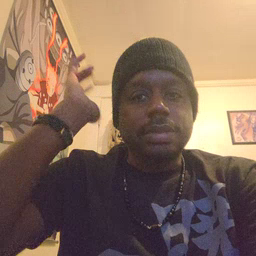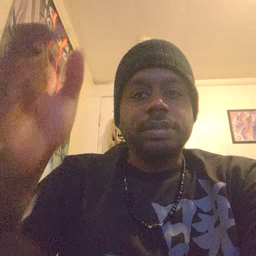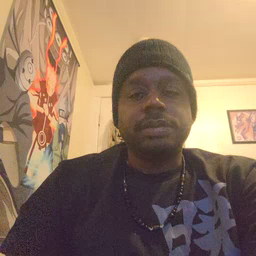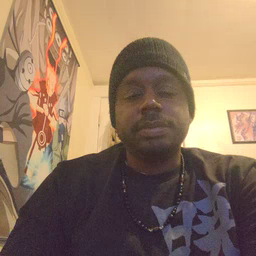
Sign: lion